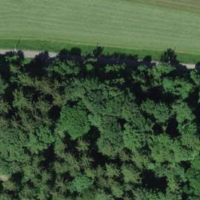
EUNIS habitat code: 41
Species observed at this site:
Ichthyosaura alpestris